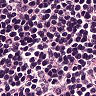
Metastatic tissue present: no